Interaction volume radius: 5 \u00c5
Interaction volume height: 20 \u00c5
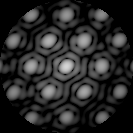
Disorder parameter: 0.1133